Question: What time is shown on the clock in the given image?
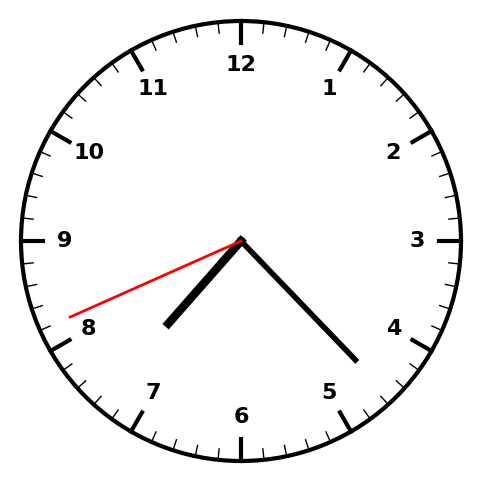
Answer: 07:22:41